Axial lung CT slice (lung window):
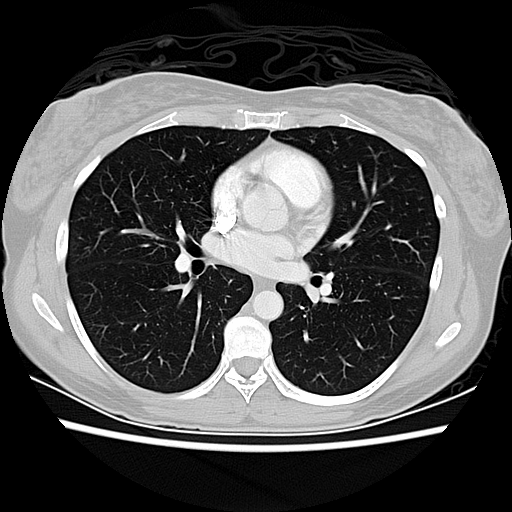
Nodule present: no